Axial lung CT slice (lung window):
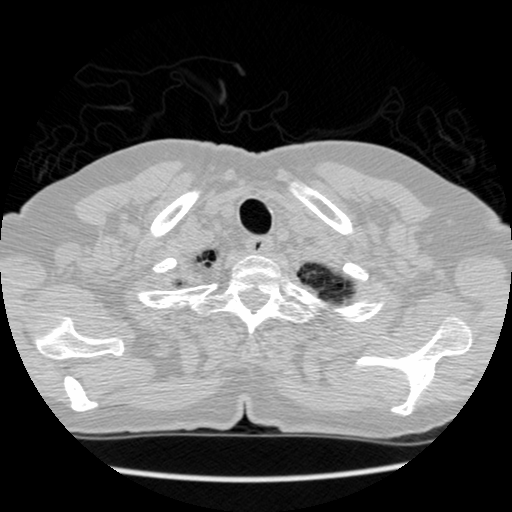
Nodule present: no